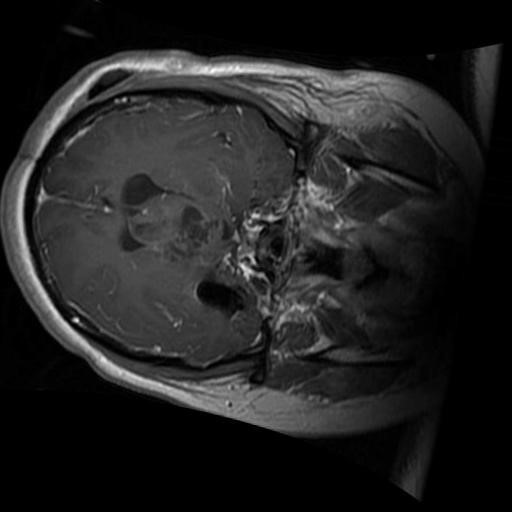
Label: brain_glioma